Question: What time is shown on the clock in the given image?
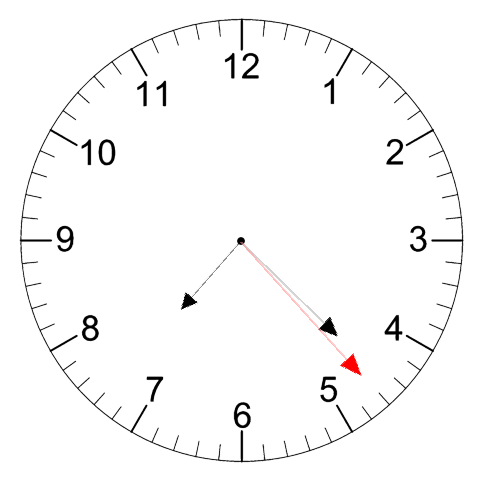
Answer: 07:22:23